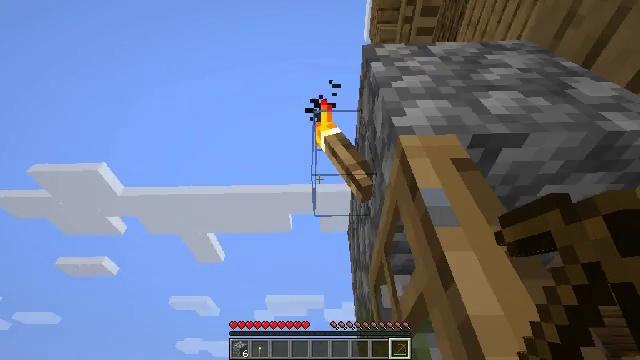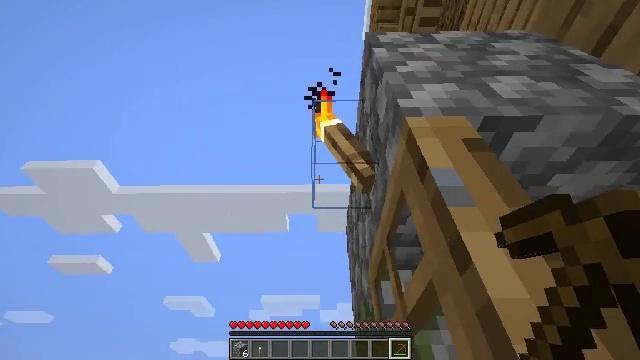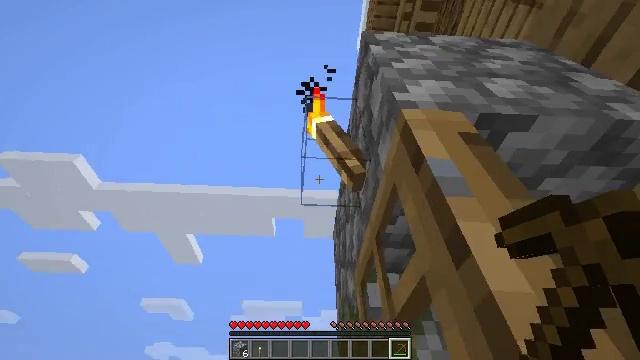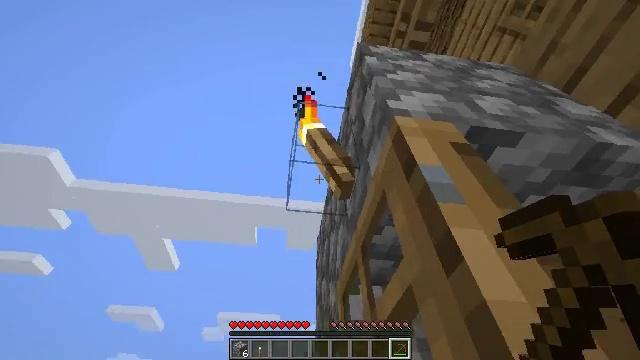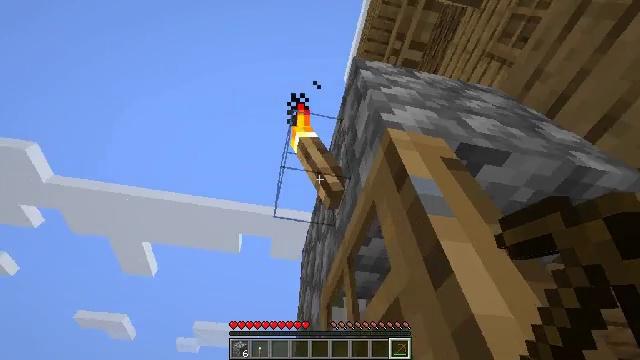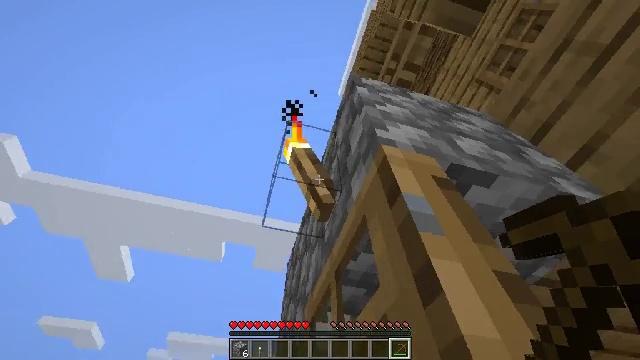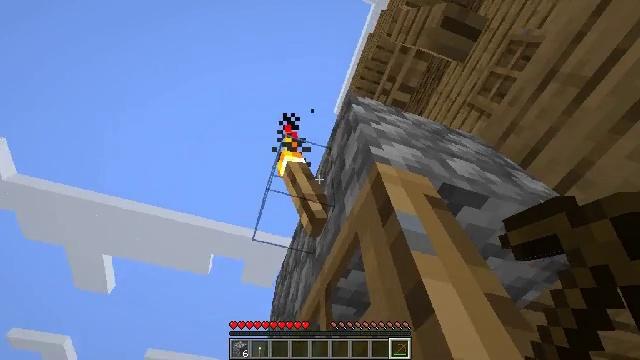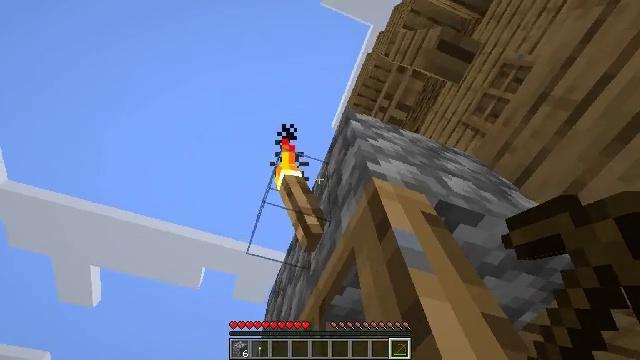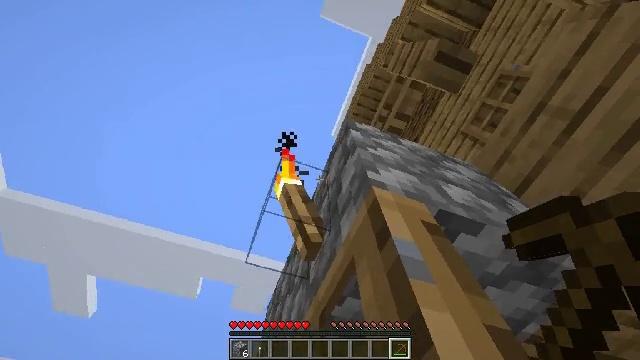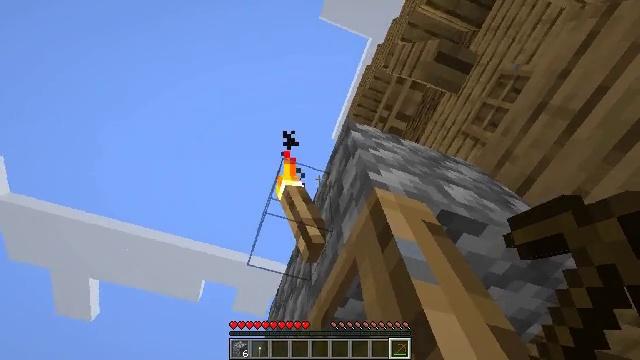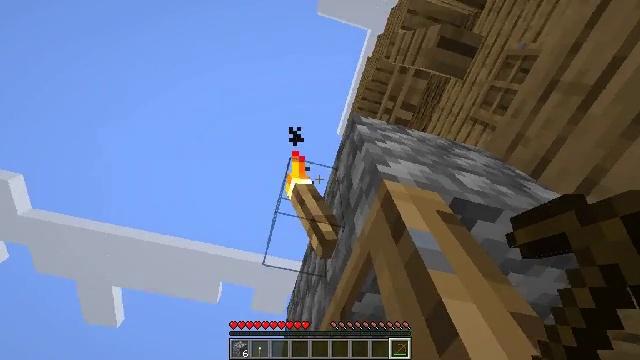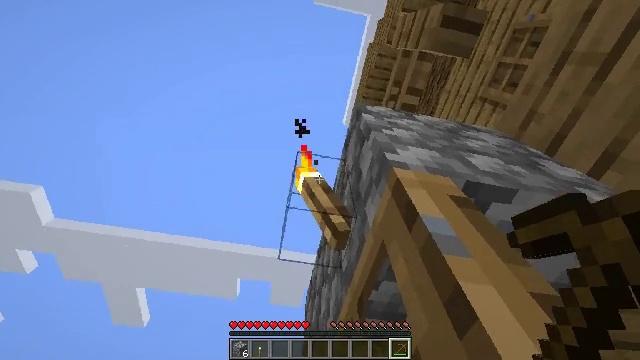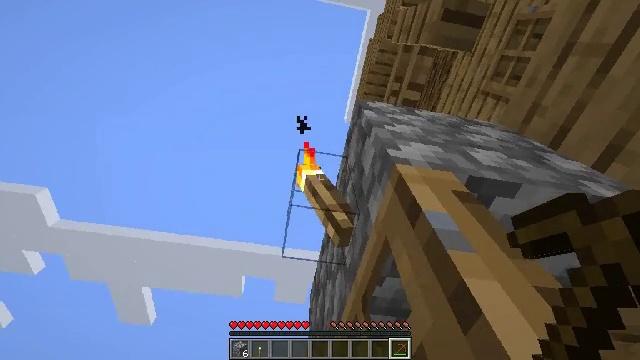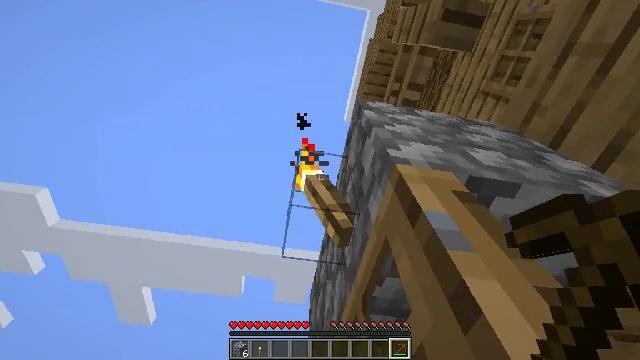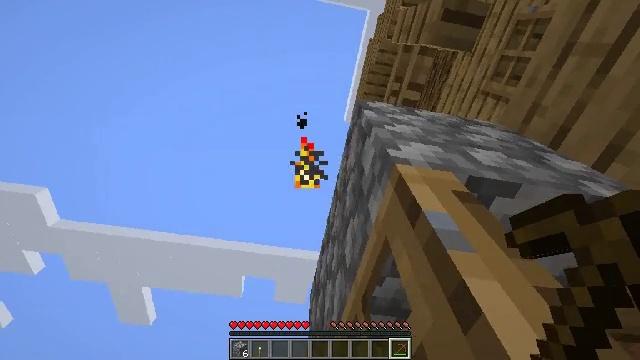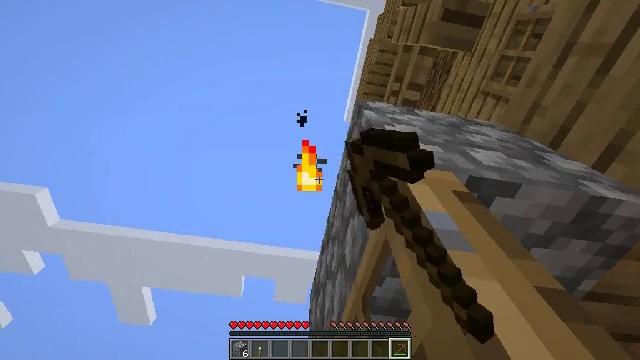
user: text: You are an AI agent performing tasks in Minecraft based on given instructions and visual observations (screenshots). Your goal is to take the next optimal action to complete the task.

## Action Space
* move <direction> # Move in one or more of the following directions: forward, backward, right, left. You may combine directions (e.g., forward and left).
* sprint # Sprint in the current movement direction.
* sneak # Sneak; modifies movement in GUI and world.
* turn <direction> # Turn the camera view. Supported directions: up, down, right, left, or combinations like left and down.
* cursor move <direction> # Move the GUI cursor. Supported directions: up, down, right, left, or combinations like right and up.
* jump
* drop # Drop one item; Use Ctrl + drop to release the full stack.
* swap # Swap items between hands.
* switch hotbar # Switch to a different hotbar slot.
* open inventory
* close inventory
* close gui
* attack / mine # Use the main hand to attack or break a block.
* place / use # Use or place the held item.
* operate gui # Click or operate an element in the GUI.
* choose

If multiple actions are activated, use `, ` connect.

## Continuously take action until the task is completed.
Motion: motion action
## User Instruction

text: Take down the wall torch for reuse.
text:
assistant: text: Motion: move forward and move left, sneak
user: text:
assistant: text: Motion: move forward, sneak, turn right and up
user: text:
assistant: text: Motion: move forward, sneak, turn right and up
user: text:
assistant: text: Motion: move forward, sneak, turn right and up
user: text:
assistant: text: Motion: sneak, turn right and up
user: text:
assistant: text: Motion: sneak, turn right and up
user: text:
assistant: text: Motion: sneak, turn right and up
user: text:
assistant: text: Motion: sneak, turn up
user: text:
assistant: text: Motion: sneak
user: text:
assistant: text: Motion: sneak, turn left
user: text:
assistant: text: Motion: sneak, turn left and down
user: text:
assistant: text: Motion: sneak, turn left
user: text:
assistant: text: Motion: sneak
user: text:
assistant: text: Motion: sneak, attack / mine
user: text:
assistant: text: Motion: sneak, attack / mine
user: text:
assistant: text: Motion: sneak, attack / mine
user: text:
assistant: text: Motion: move forward and move left, sneak
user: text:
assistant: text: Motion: move forward and move left, sneak, turn down
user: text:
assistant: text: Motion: sneak